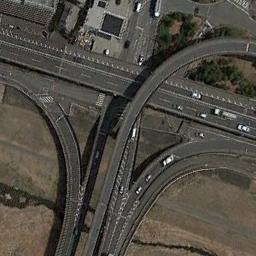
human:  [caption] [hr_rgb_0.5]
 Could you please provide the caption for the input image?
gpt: The overpass is next to the bare land with some cars .

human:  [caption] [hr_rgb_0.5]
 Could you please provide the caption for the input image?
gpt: Below this overpass is a four-lane highway .

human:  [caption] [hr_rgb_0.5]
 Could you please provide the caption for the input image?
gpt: The directional overpass is over the roads on the clearing .

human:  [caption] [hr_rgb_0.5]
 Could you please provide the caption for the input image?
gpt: Several cars are on the road under the overpass .

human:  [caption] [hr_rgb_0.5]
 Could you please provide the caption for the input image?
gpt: There are brown bare land beside the overpass .